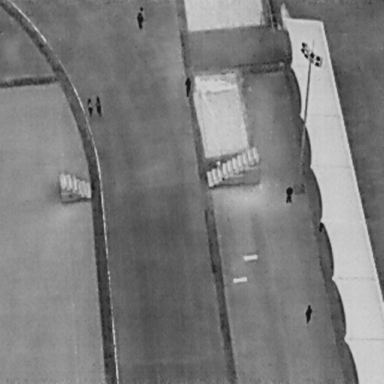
There are five People in the infrared image.